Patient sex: M
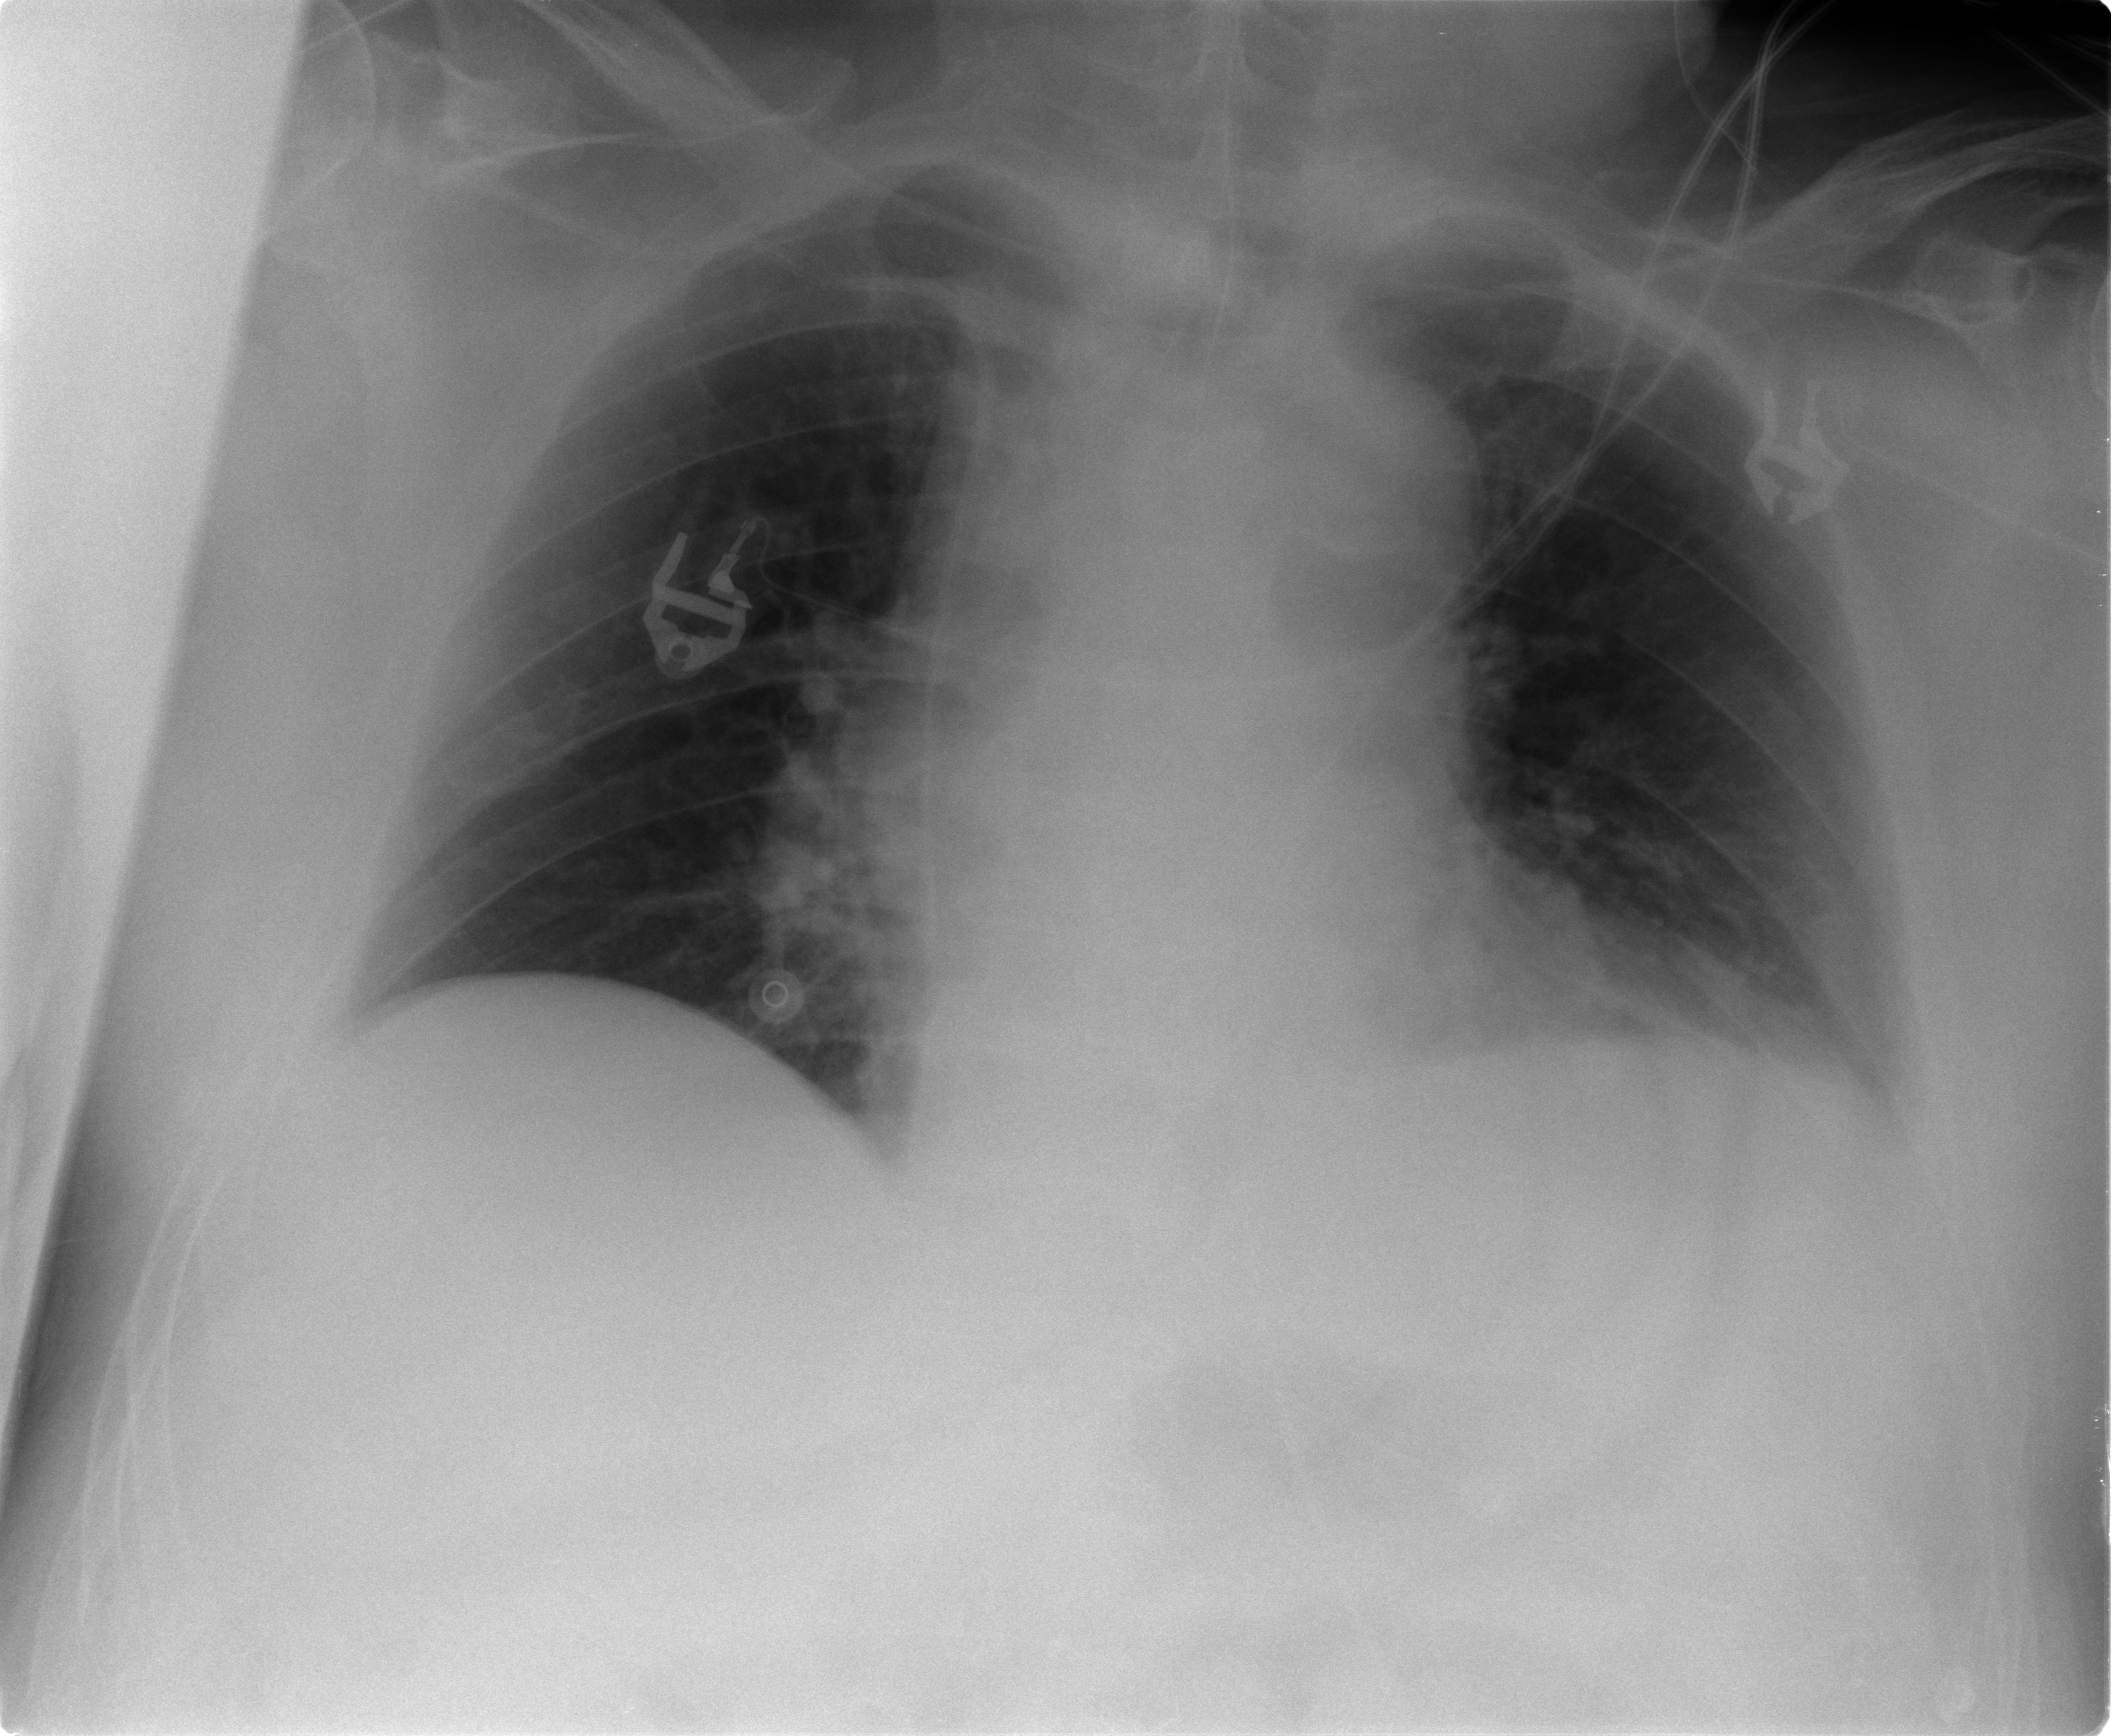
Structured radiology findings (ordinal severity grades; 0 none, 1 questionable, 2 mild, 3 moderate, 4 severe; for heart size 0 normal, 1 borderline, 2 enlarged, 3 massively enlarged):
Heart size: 0
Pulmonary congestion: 2
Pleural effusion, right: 0
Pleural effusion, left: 1
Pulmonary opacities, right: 0
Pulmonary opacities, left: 0
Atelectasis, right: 2
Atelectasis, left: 2